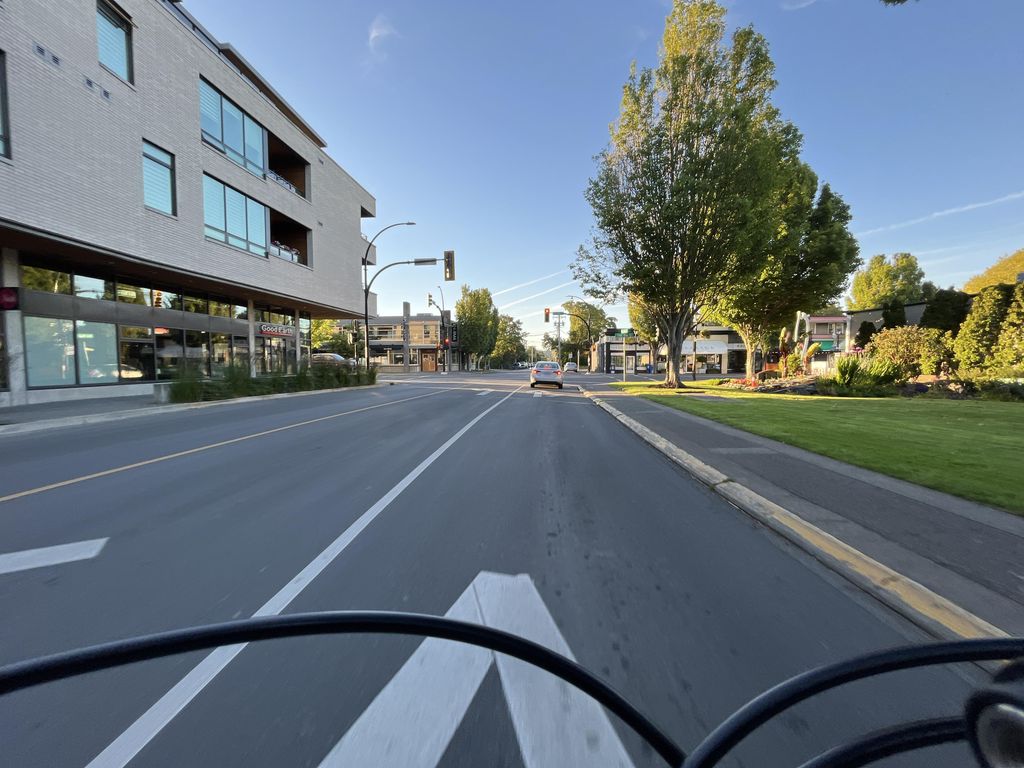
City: victoria